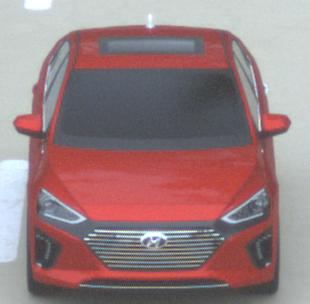
Make: Hyundai
Model: IONIQ Hybrid
Detailed model: IONIQ (AE) Hybrid
Model produced from: 2016/10
Model produced until: 2018/08
Doors: 5
Color: red
Road condition: dry road
Daytime: morning or afternoon
Contrast: low contrast